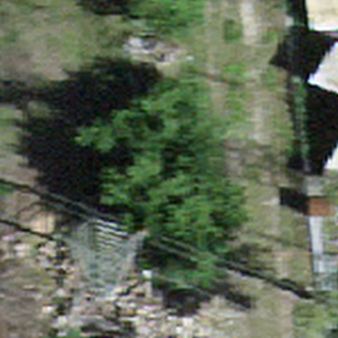
Label: other